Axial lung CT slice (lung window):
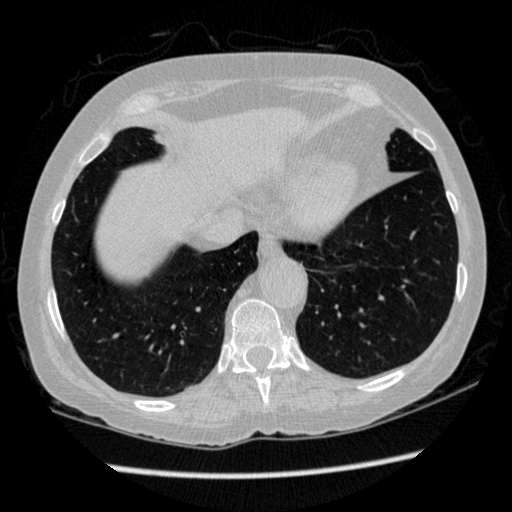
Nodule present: no